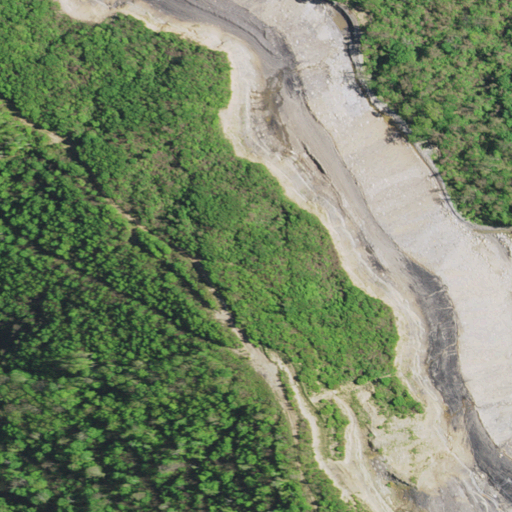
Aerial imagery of ridge(s) in Kentucky named Sams Ridge containing deciduous forest, grassland, shrub, barren land, and mixed forest